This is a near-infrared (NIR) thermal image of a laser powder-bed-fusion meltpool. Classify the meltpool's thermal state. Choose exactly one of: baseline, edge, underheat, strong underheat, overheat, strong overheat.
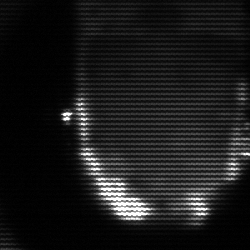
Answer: baseline